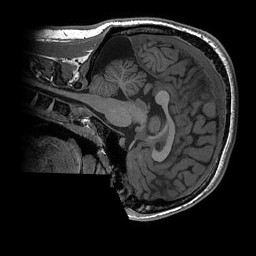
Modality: T1w
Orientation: sagittal
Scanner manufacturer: ge
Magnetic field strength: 3 T
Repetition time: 0.008156 s
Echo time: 0.00318 s